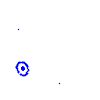
Particle: pion